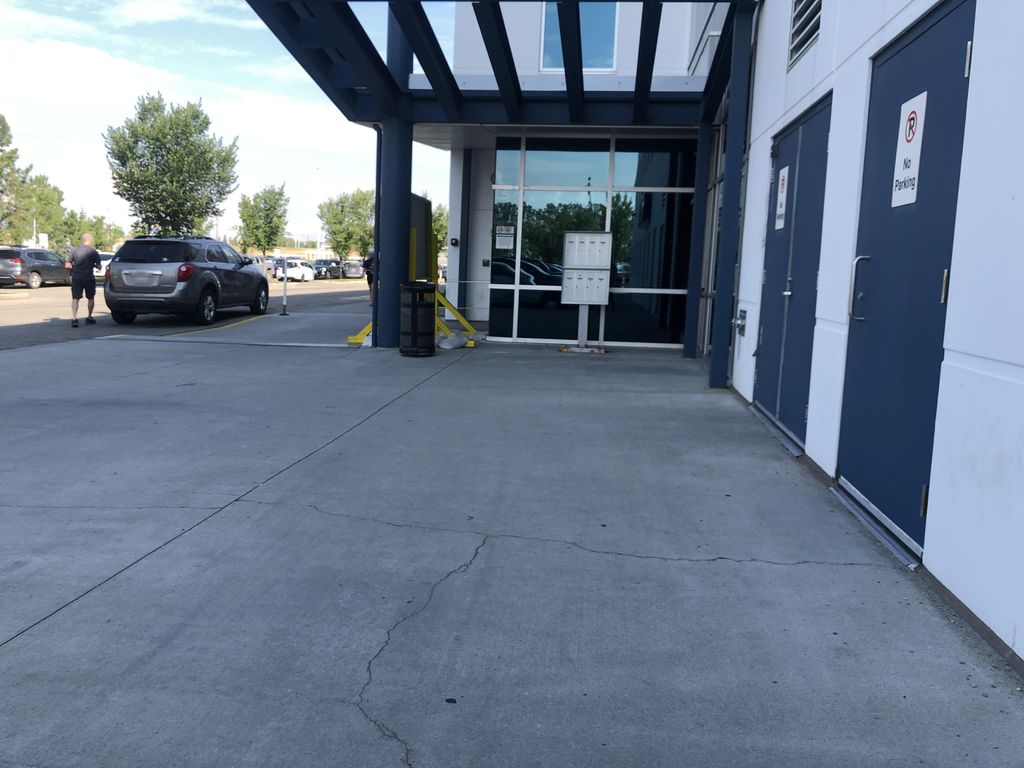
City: calgary